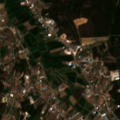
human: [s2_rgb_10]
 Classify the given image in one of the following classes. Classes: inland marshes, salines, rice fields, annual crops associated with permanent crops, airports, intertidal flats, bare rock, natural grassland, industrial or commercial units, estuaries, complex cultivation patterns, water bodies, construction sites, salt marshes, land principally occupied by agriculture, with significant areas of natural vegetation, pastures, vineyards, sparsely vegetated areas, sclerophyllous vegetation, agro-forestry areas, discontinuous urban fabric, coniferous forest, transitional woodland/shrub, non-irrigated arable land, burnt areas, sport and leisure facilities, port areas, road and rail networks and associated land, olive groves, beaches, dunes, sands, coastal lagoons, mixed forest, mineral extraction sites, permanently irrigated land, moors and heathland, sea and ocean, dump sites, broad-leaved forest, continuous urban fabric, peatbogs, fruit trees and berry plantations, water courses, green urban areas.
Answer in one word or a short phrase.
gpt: continuous urban fabric, permanently irrigated land, complex cultivation patterns, coniferous forest, mixed forest, transitional woodland/shrub